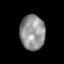
Tissue: skin
Cell type: Epithelial cells
Senescence score: 0.2583
Nuclear area (px): 852
Mean DAPI intensity: 147.235